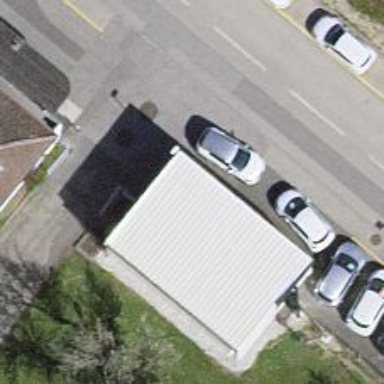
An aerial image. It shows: Car repair shop.